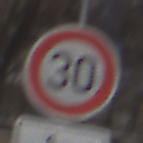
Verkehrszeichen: Geschwindigkeit30
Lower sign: HinweisDurchSinnbild19
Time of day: MorningAfternoon
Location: Outdoor (Special)
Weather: Clear
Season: Winter
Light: Natural